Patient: sex M, age 72
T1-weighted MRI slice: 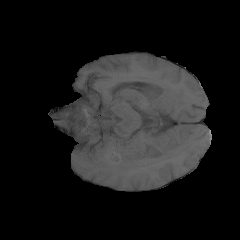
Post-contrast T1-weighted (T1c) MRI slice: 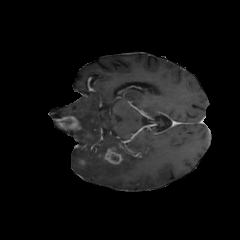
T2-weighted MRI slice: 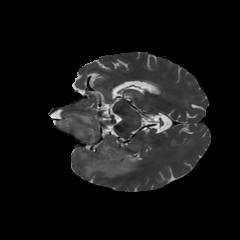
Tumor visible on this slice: yes
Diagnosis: Glioblastoma, IDH-wildtype
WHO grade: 4